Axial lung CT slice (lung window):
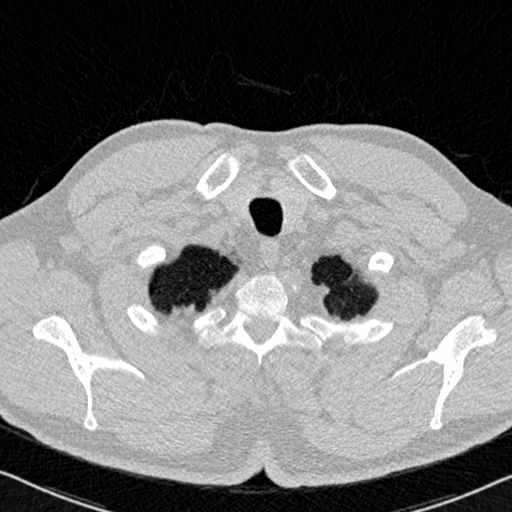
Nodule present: no